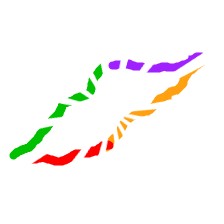
Shape: parallelogram